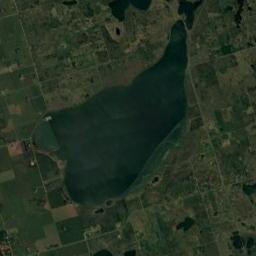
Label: lake